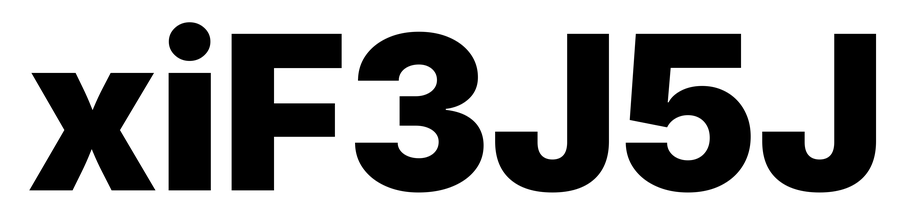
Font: Inter_Black